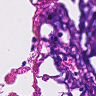
Metastatic tissue present: no